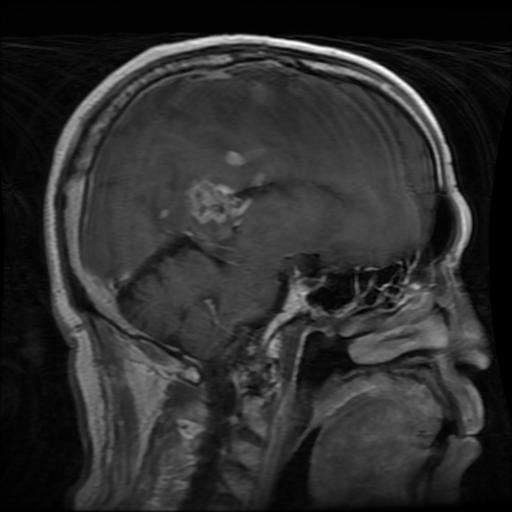
Label: glioma